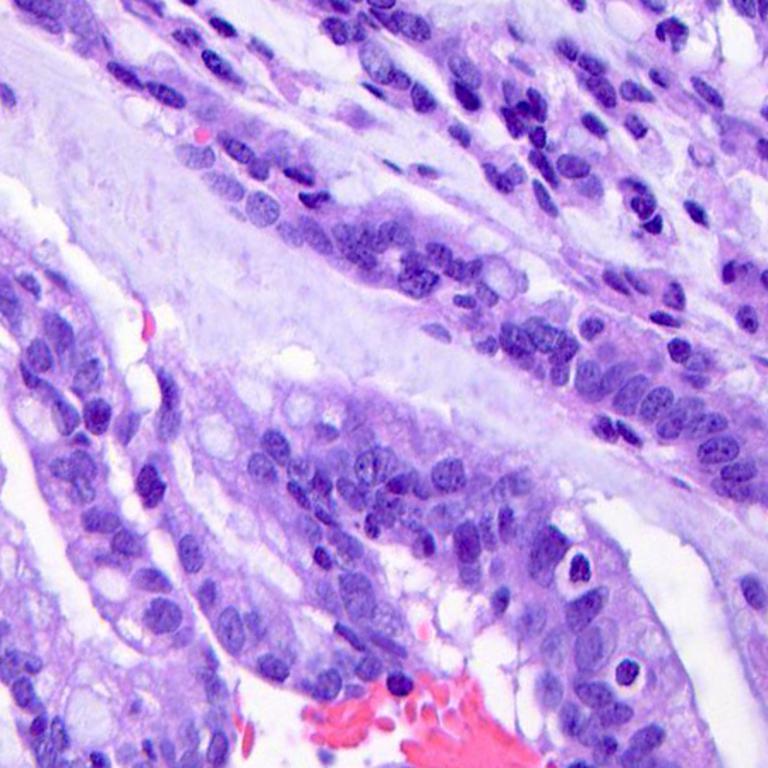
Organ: colon
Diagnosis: adenocarcinomas